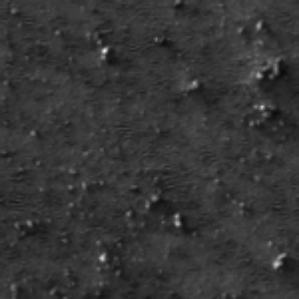
Label: frost